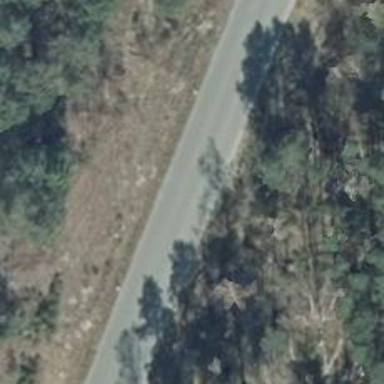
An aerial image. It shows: Asphalt driveway for service vehicles.